Field crop: maize
Growth stage: 2
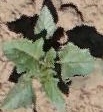
Species: datura